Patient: sex M, age 60
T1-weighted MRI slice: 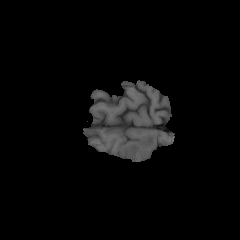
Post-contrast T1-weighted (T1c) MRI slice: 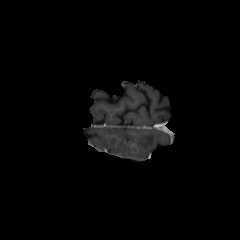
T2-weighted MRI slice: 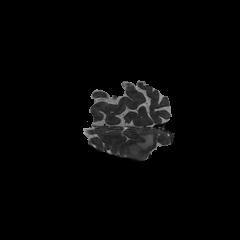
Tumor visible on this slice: yes
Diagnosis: Glioblastoma, IDH-wildtype
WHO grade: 4